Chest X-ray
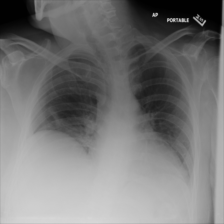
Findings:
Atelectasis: positive
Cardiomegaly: negative
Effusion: negative
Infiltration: negative
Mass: negative
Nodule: negative
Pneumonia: negative
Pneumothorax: negative
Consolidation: negative
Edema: negative
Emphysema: negative
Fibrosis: negative
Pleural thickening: negative
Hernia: negative